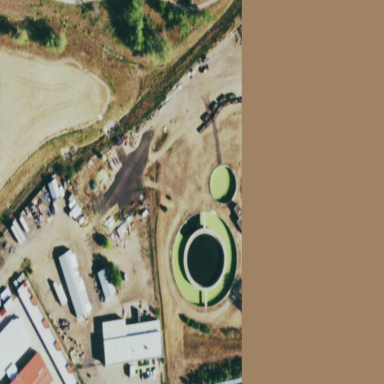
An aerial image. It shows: Wastewater plant protected by fence.